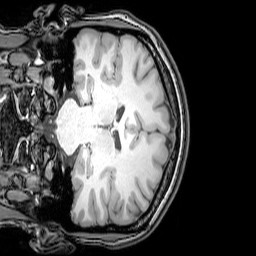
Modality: T1w
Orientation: coronal
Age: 20
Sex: female
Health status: healthy
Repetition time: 0.081 s
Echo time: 0.037 s